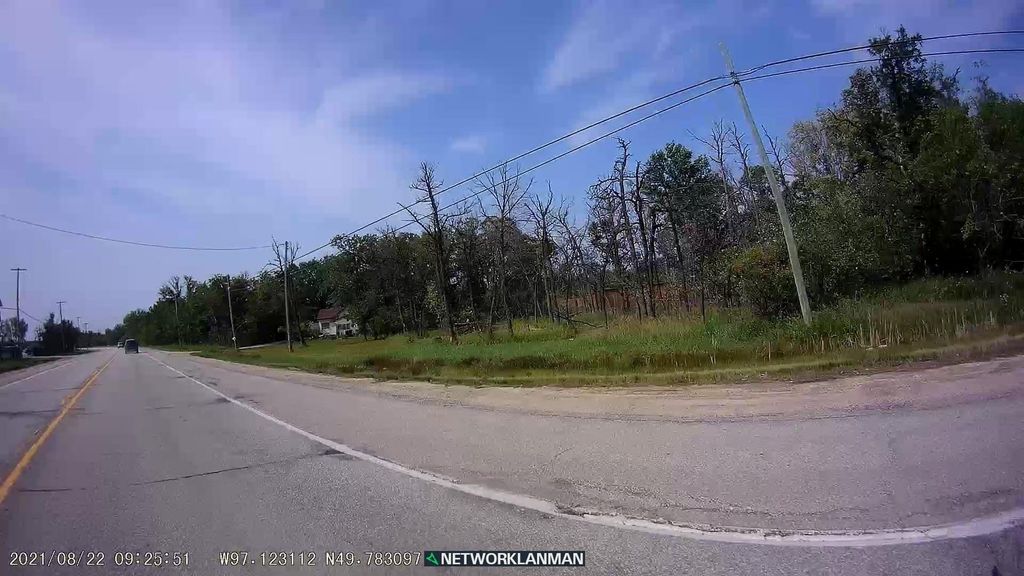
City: winnipeg